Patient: sex M, age 57
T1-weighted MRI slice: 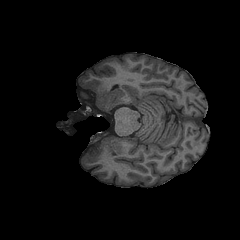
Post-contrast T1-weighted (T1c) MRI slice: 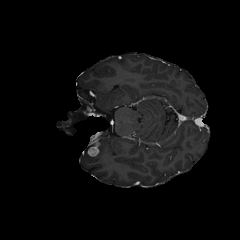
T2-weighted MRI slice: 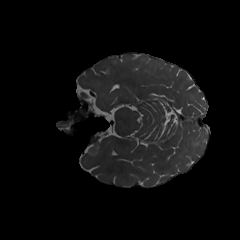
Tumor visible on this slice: yes
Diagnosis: Glioblastoma, IDH-wildtype
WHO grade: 4